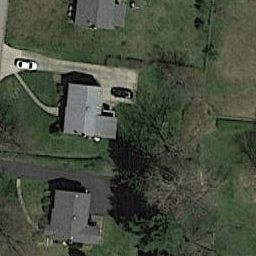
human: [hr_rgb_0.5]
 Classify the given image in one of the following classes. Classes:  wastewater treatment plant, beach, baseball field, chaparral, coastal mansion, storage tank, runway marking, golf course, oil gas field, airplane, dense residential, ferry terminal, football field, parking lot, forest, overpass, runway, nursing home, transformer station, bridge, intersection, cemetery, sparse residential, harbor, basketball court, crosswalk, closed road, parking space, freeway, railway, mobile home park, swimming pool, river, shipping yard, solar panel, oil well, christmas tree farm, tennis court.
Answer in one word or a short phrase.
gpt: sparse residential